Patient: sex F, age 43
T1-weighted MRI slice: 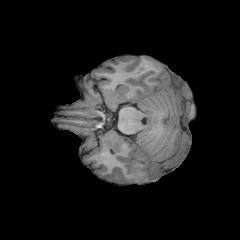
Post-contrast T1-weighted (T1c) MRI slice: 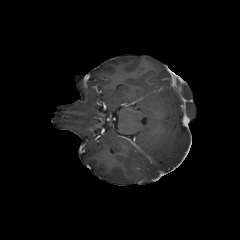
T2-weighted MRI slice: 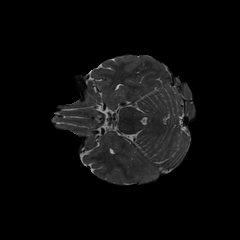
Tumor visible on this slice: yes
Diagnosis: Astrocytoma, IDH-wildtype
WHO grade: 3